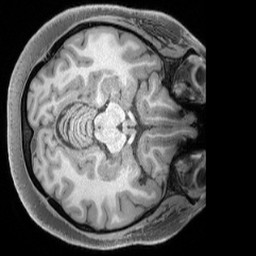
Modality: T1w
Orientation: axial
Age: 21
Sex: female
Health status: healthy
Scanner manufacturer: siemens
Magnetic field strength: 3 T
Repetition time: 2.4 s
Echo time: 0.00222 s